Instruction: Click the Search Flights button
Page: home
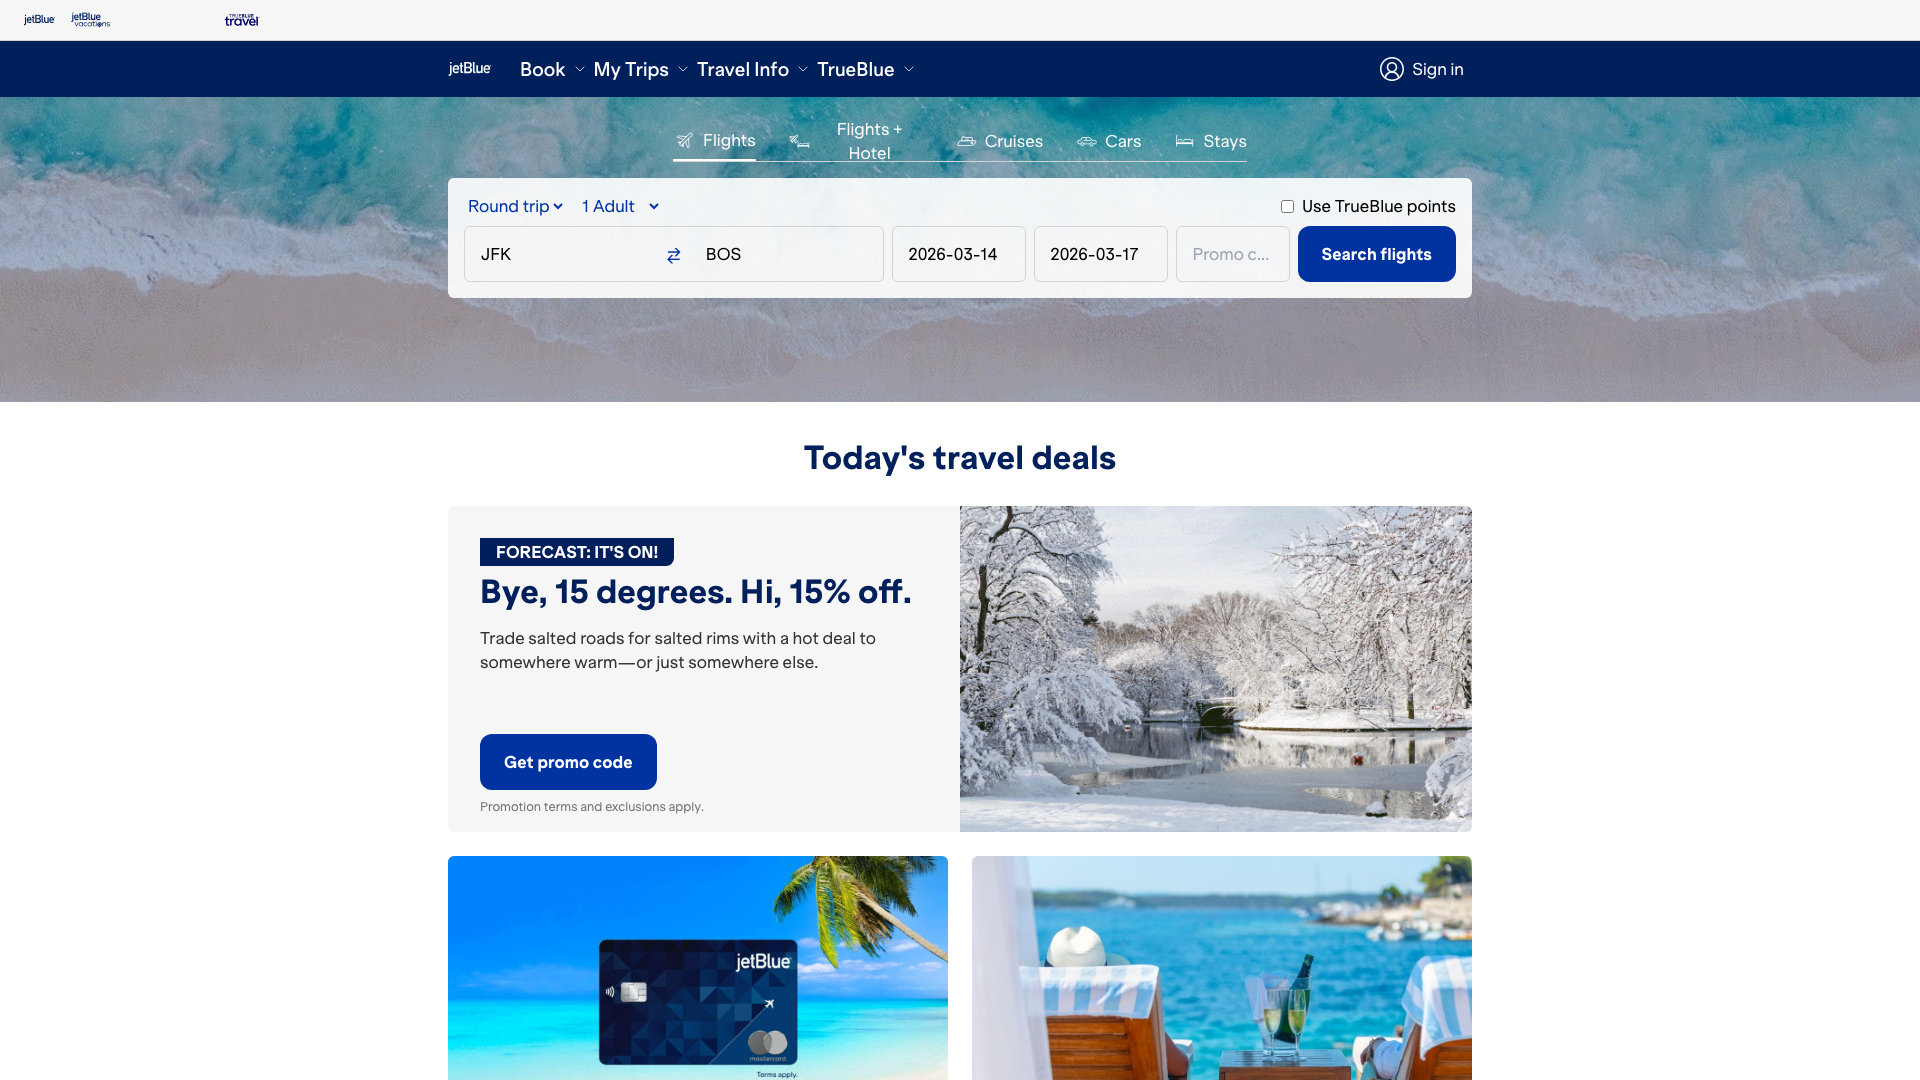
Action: click